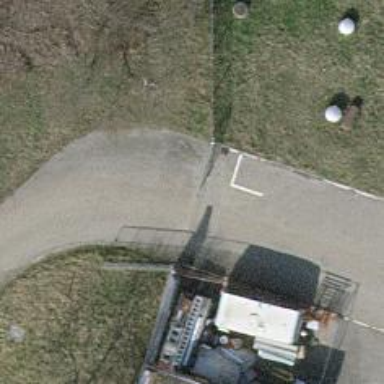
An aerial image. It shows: Gate.